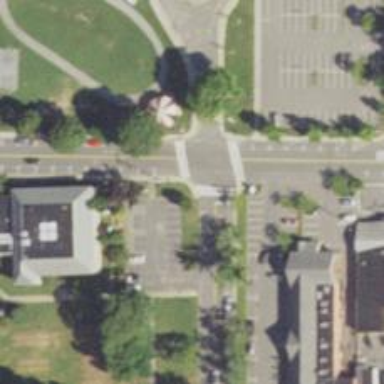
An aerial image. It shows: Parking space.